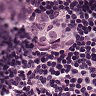
Metastatic tissue present: yes